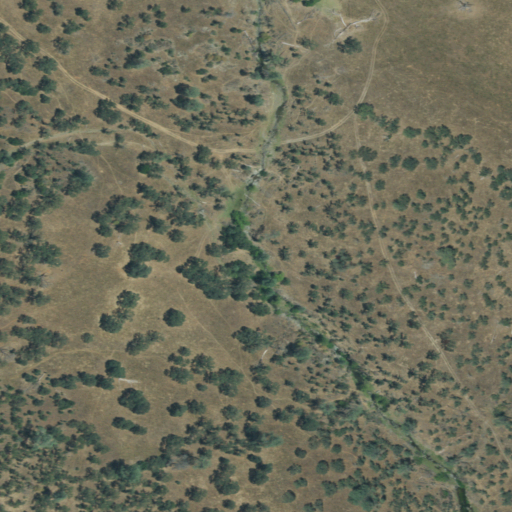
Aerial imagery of valley in California named Christian Gulch containing shrub, grassland, evergreen forest, and mixed forest